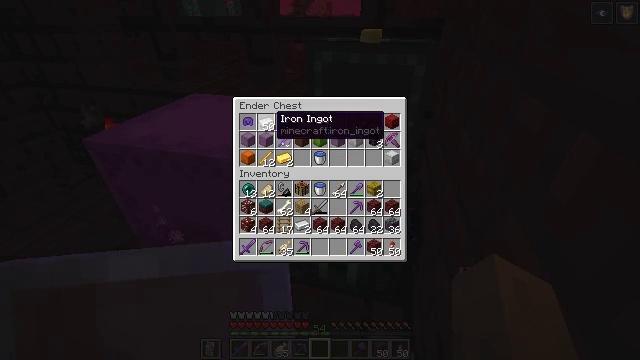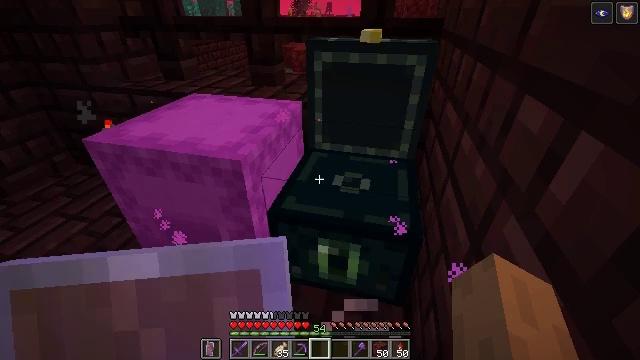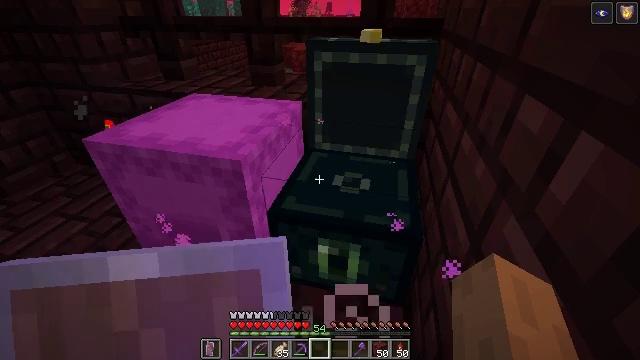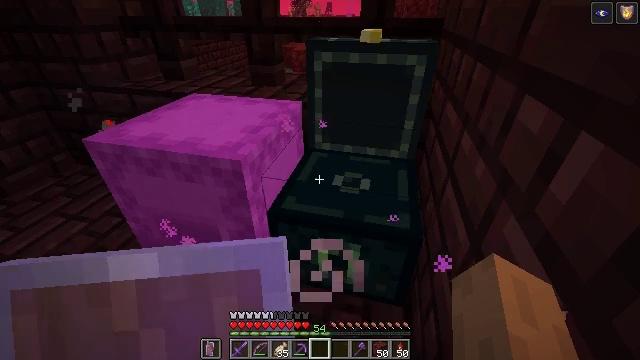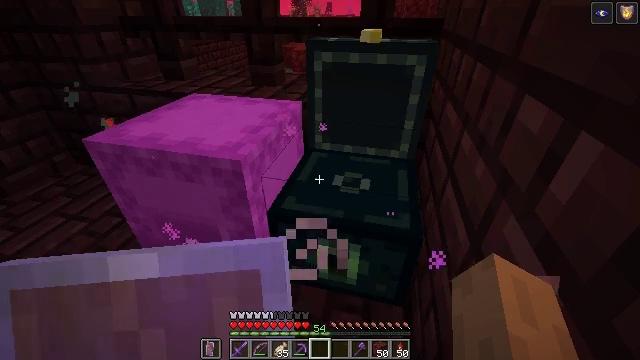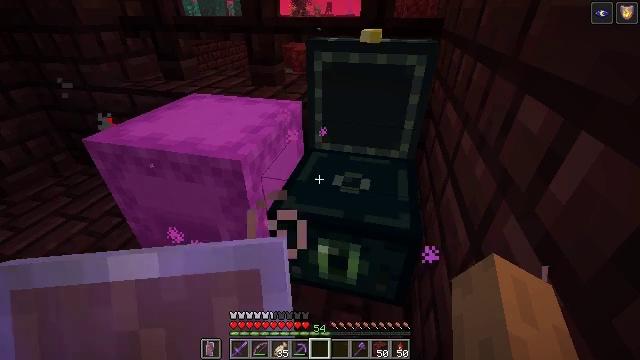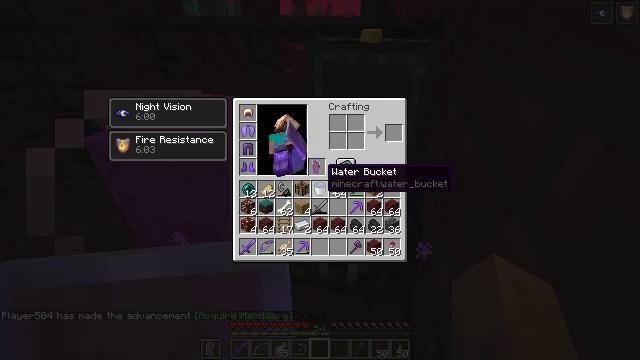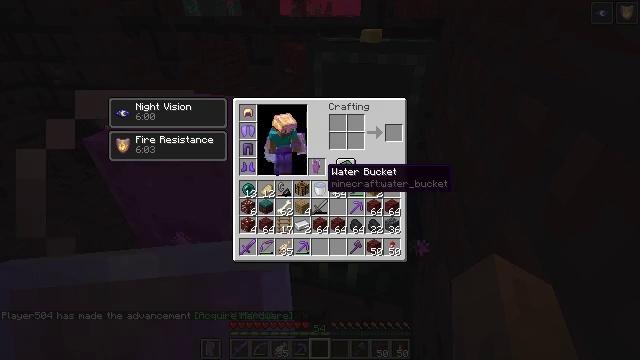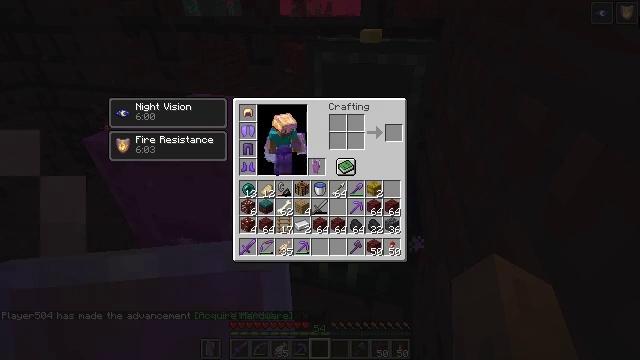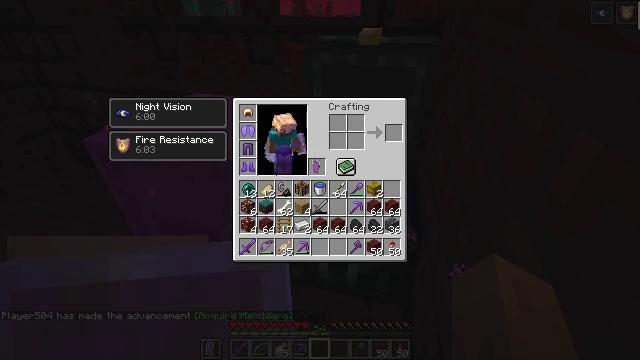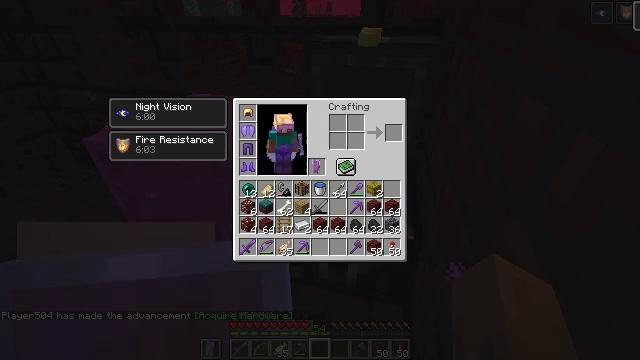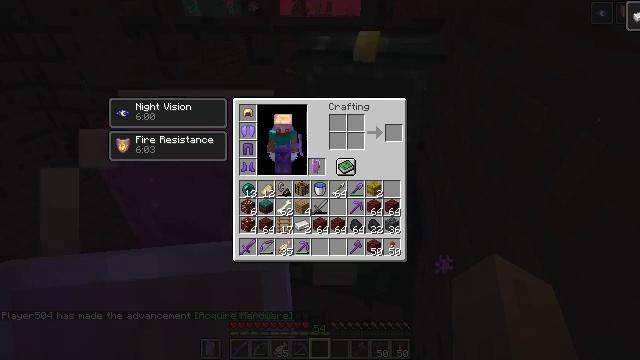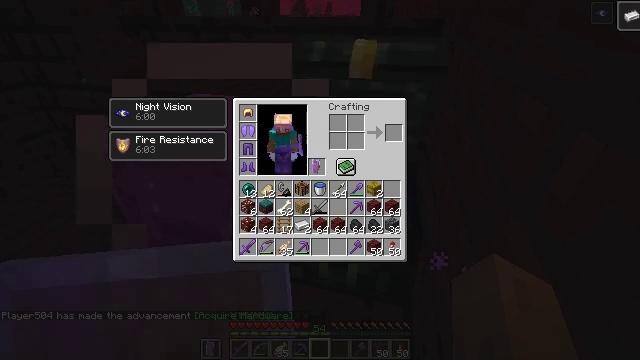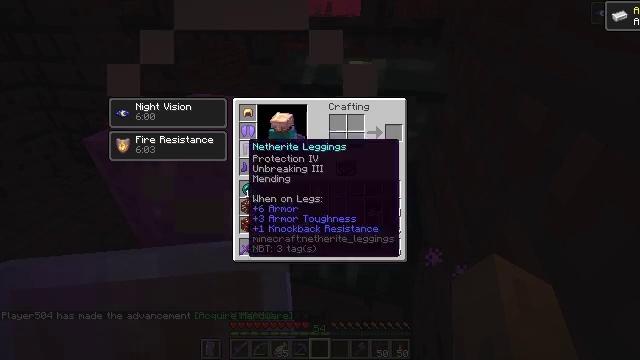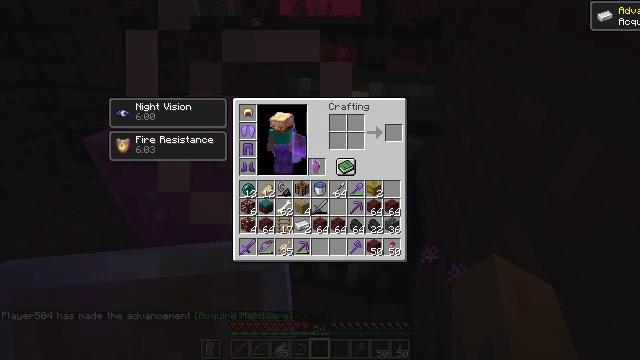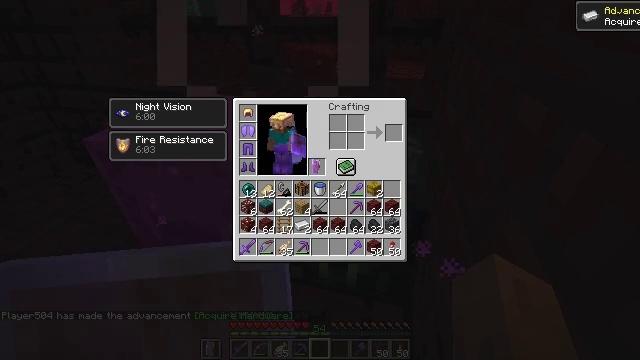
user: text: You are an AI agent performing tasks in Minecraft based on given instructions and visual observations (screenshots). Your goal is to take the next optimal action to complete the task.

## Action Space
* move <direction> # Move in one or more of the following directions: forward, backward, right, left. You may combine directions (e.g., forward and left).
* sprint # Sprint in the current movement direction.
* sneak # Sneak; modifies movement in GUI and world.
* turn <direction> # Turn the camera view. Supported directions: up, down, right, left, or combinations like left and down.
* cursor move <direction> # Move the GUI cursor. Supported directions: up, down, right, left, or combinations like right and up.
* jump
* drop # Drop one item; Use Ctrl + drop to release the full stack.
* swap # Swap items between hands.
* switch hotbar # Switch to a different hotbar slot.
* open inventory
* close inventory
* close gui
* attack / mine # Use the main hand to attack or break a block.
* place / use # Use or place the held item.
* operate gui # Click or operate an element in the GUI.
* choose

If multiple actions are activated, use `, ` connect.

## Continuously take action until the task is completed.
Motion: motion action
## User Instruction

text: Open the crafting grid to craft shears.
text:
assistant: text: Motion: no_op
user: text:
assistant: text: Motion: no_op
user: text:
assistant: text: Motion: no_op
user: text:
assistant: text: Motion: no_op
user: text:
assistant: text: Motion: no_op
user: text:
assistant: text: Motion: open inventory
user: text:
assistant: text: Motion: open inventory
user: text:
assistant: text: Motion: open inventory
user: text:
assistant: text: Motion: turn left
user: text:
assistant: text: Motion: turn left
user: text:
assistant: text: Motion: no_op
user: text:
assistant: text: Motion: turn left and up
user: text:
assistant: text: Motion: turn left
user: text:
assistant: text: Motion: turn left
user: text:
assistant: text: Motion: turn left
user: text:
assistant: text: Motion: no_op
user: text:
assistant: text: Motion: no_op
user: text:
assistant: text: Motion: no_op
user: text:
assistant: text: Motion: no_op
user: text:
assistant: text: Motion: no_op
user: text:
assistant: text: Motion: no_op
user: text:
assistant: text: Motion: no_op
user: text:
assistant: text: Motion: no_op
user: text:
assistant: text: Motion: no_op
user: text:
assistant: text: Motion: no_op
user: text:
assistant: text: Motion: turn right
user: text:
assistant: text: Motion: no_op
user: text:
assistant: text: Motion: no_op
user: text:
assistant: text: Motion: no_op
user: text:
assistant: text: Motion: no_op